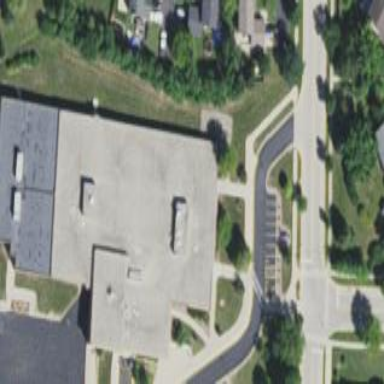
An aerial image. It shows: School building.